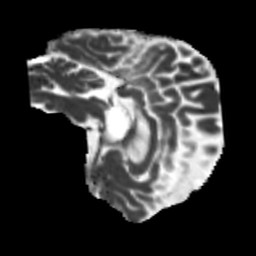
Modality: MD
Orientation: sagittal
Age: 47
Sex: male
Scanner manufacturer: siemens
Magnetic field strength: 3 T
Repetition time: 5.25 s
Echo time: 0.08 s